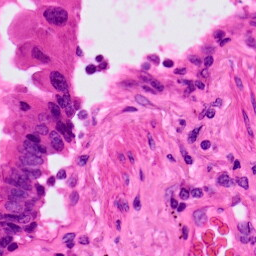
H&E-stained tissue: Lung